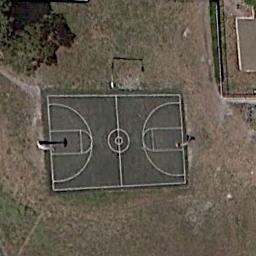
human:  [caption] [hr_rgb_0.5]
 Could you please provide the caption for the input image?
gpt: A basketball court on the lawn and a tree beside .

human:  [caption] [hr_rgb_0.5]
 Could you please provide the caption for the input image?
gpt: There is a basketball court on the vacant lot .

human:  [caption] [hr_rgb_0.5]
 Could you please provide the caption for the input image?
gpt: There is a basketball court on the open place .

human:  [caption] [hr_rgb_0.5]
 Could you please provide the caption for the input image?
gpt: The basketball court is on the bare lawn,With a tree nearby .

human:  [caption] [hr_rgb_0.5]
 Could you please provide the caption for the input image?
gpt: The grass is sparse beside the basketball court .